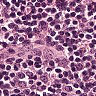
Metastatic tissue present: no